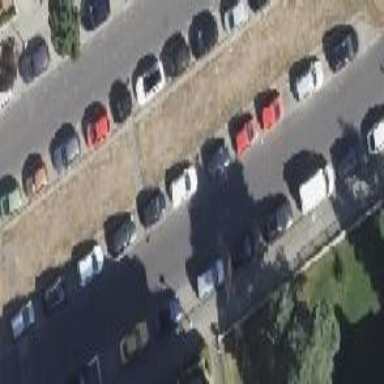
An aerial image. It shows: Street-side parking with paving stones. The orientation of the parking spaces is parallel.